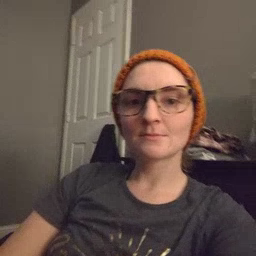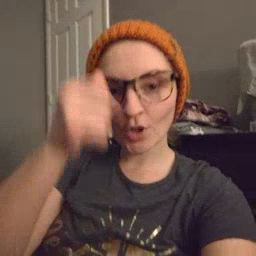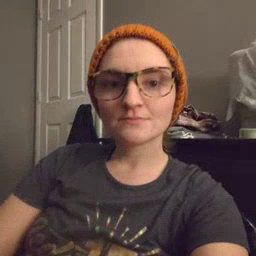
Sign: brother